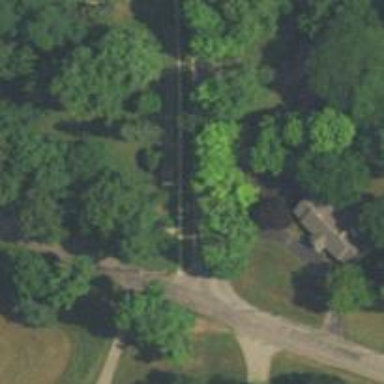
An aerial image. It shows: Disc golf tee area.